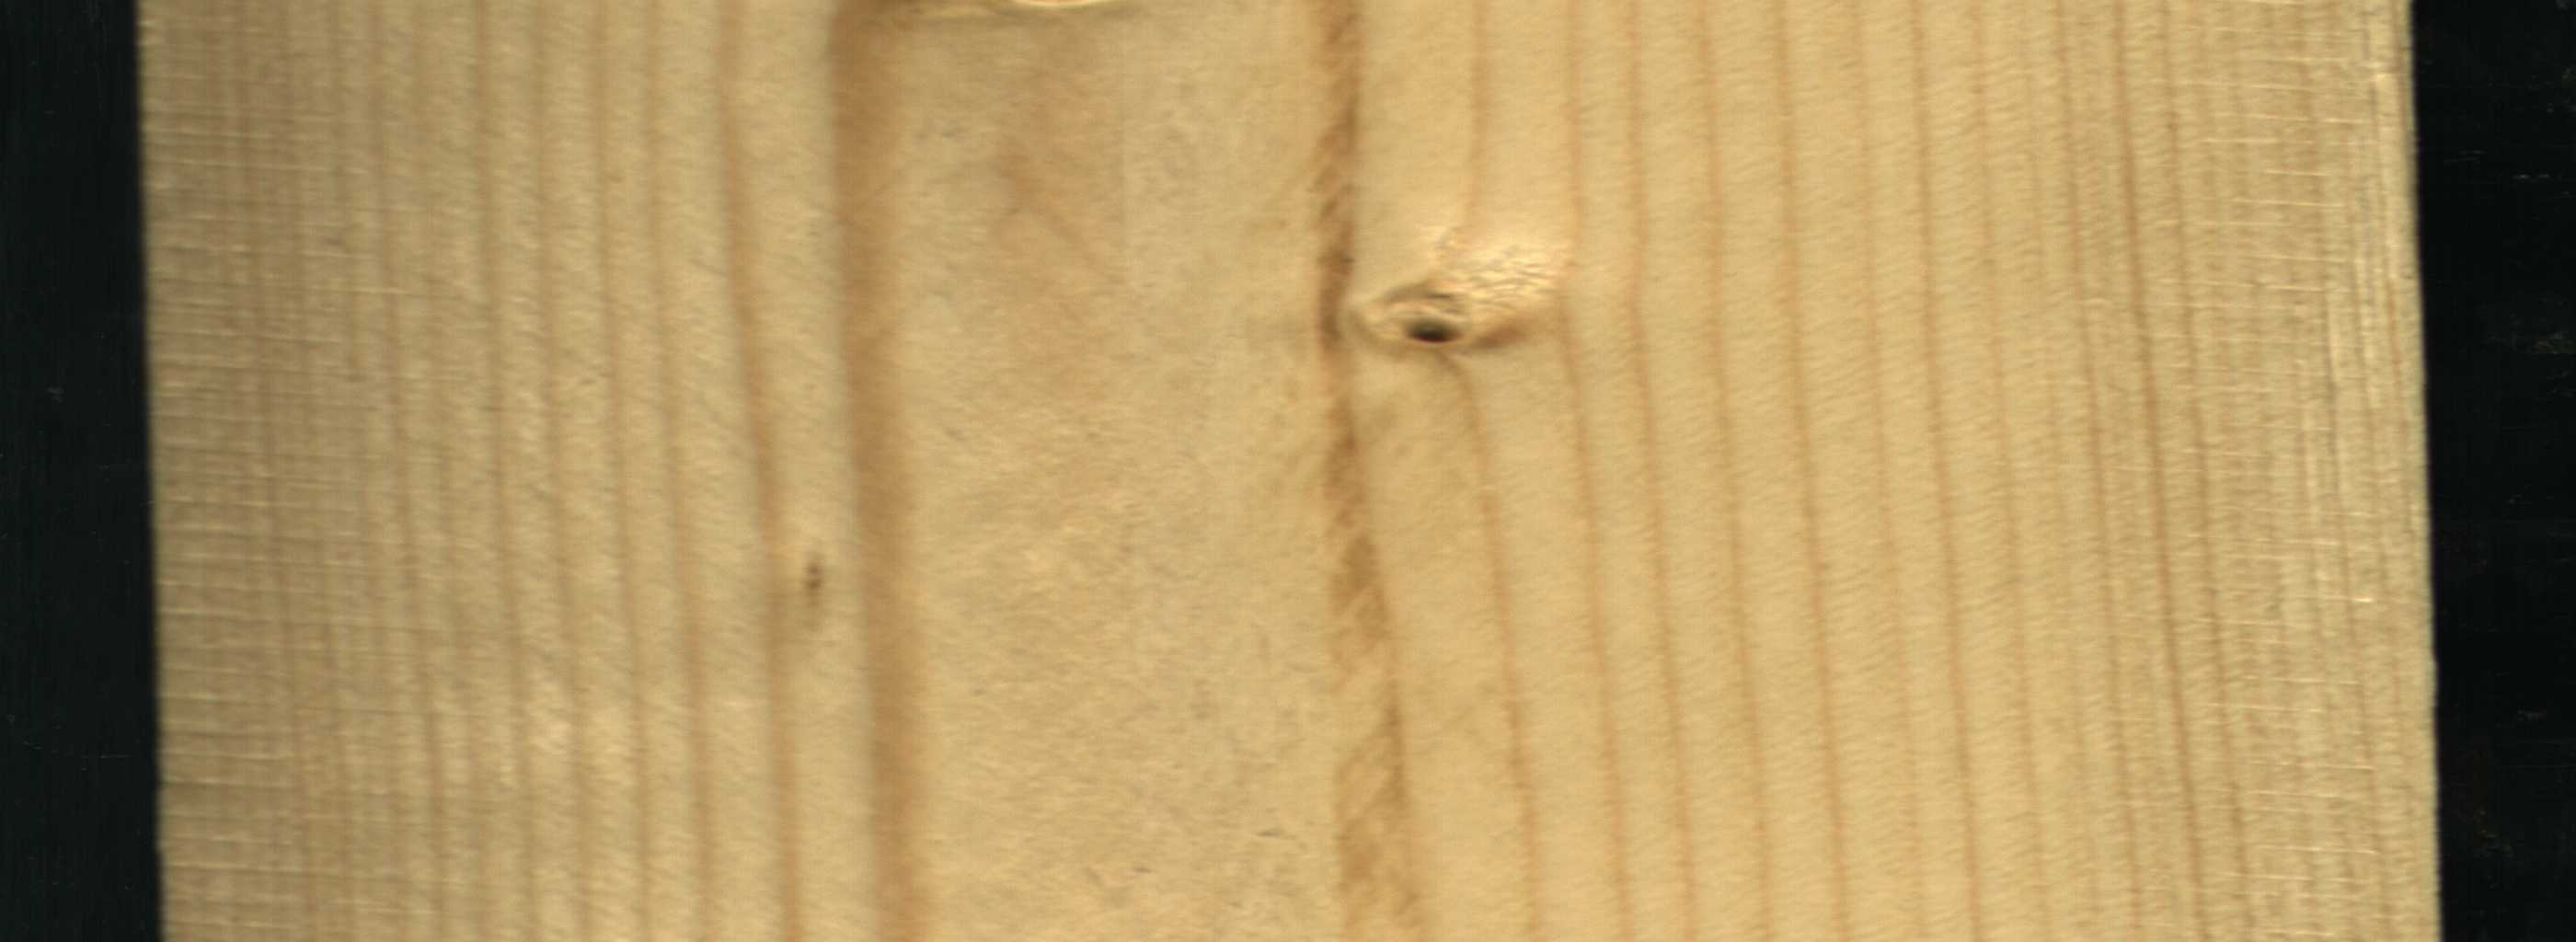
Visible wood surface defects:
Live_Knot